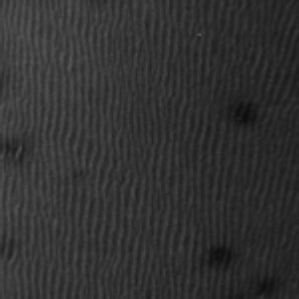
Label: frost